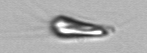
Label: Chrysochromulina